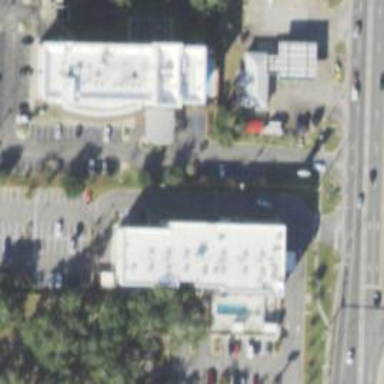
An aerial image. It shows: Parking space.